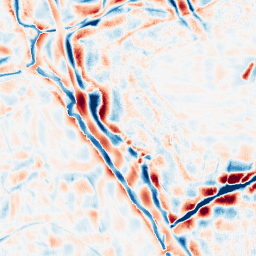
Category: wavelet
Decomposition family: wavelet_biorthogonal
Decomposition parameters: wavelet: bior5.5
level: 4
Upsampling method: fft_zeropad
Upsampling parameters: scale: 8
Upsampling scale: 8